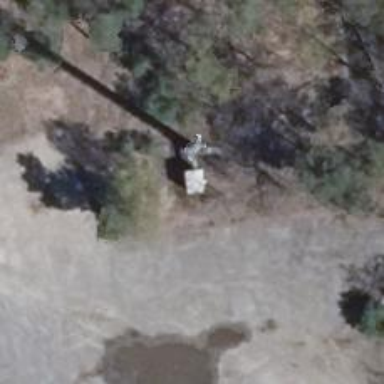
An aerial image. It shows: Communication mast tower.